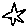
Label: star